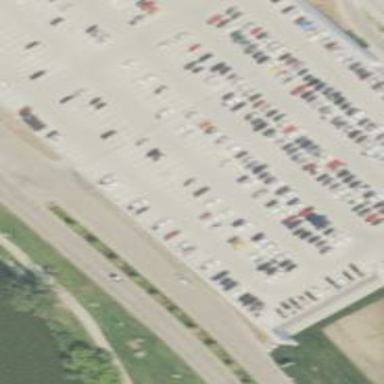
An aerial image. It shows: Car rental facility.